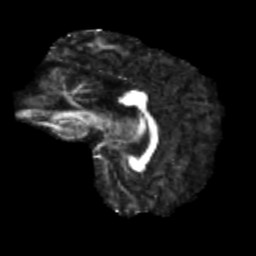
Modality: FA
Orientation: sagittal
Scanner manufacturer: siemens
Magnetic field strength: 3 T
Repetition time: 4 s
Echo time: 0.0594 s